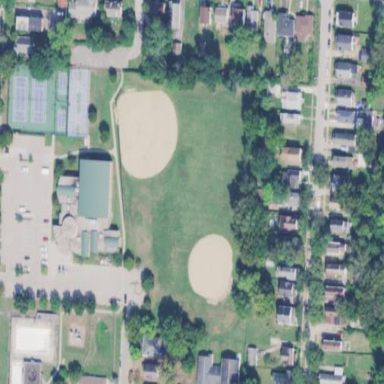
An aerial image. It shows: Baseball pitch for leisure land.